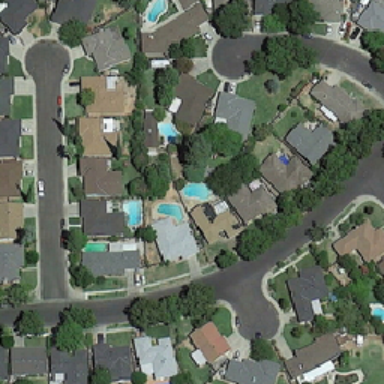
The swimming pool is right next to each other in the middle of the residential area .